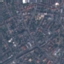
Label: Residential